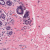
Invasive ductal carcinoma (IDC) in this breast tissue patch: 0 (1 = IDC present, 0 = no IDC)